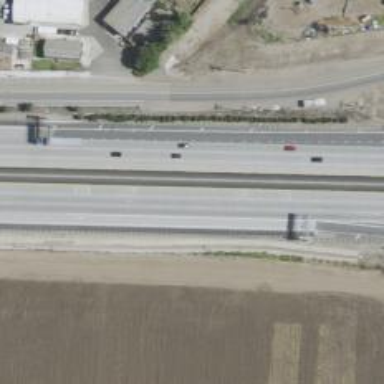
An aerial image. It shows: Motorway link.